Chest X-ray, PA view. Patient: 77 years old, sex F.
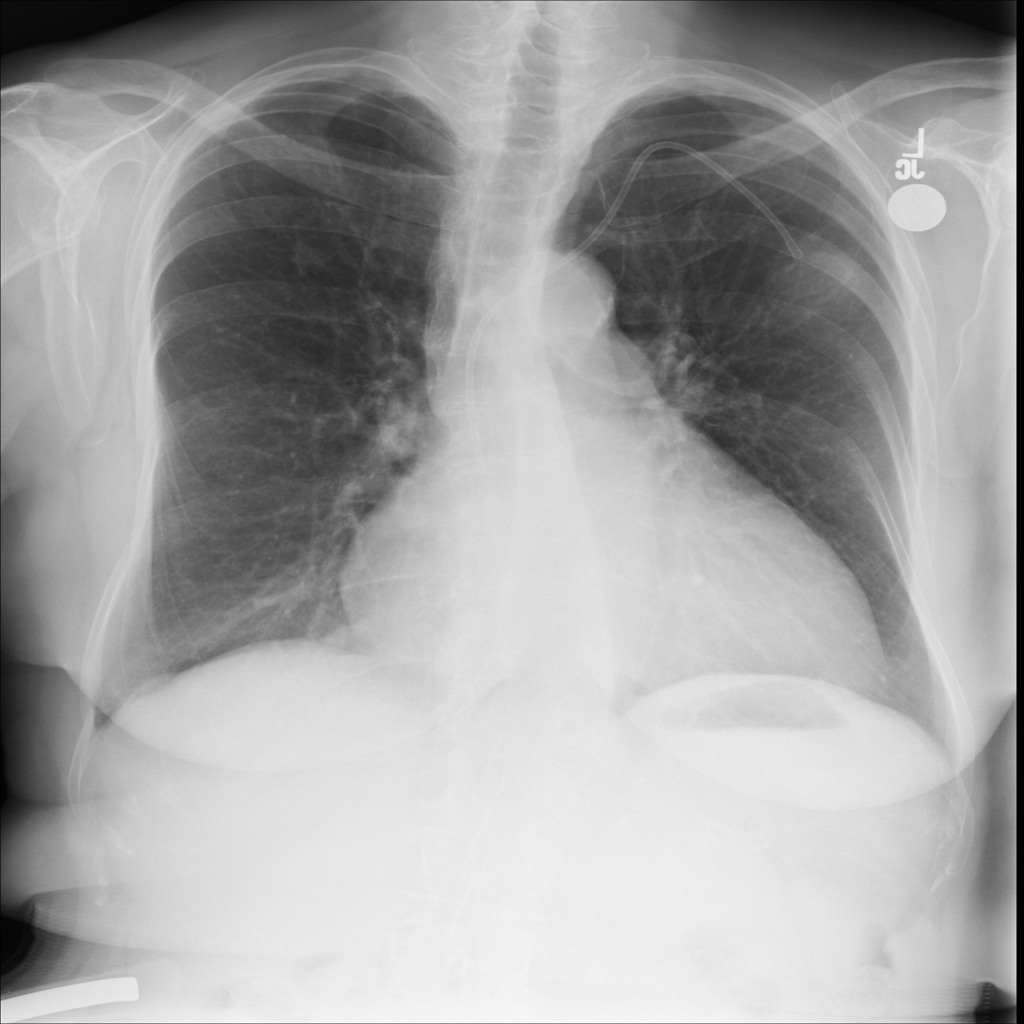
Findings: Cardiomegaly